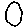
Label: circle